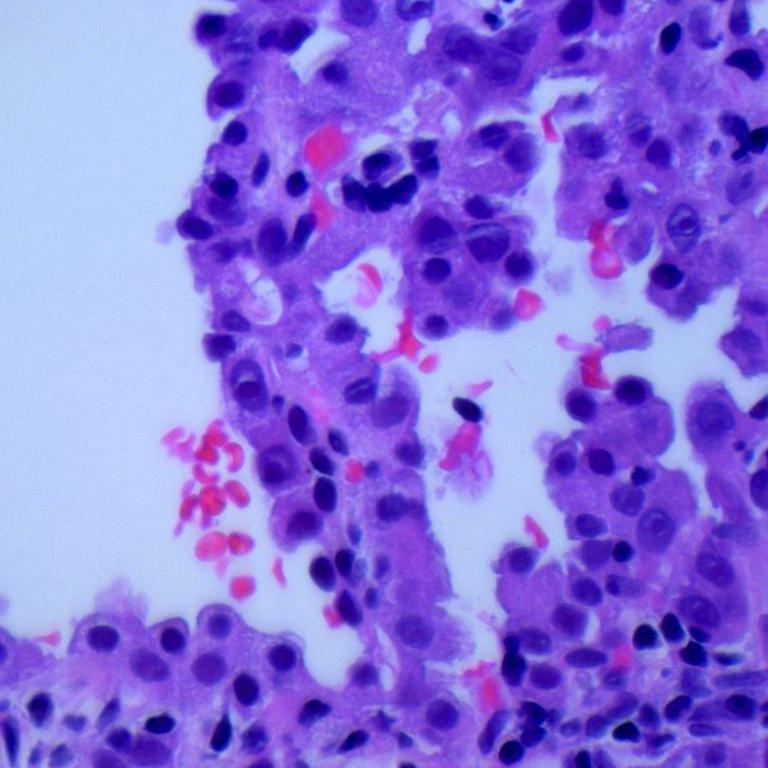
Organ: lung
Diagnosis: adenocarcinomas